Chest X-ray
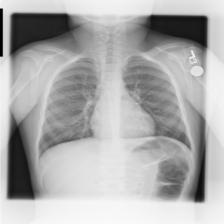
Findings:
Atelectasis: negative
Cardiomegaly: negative
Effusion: negative
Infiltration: negative
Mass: negative
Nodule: negative
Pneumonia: negative
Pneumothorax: negative
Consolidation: negative
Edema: negative
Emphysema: negative
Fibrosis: negative
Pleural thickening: negative
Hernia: negative